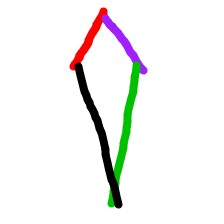
Shape: kite